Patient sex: M
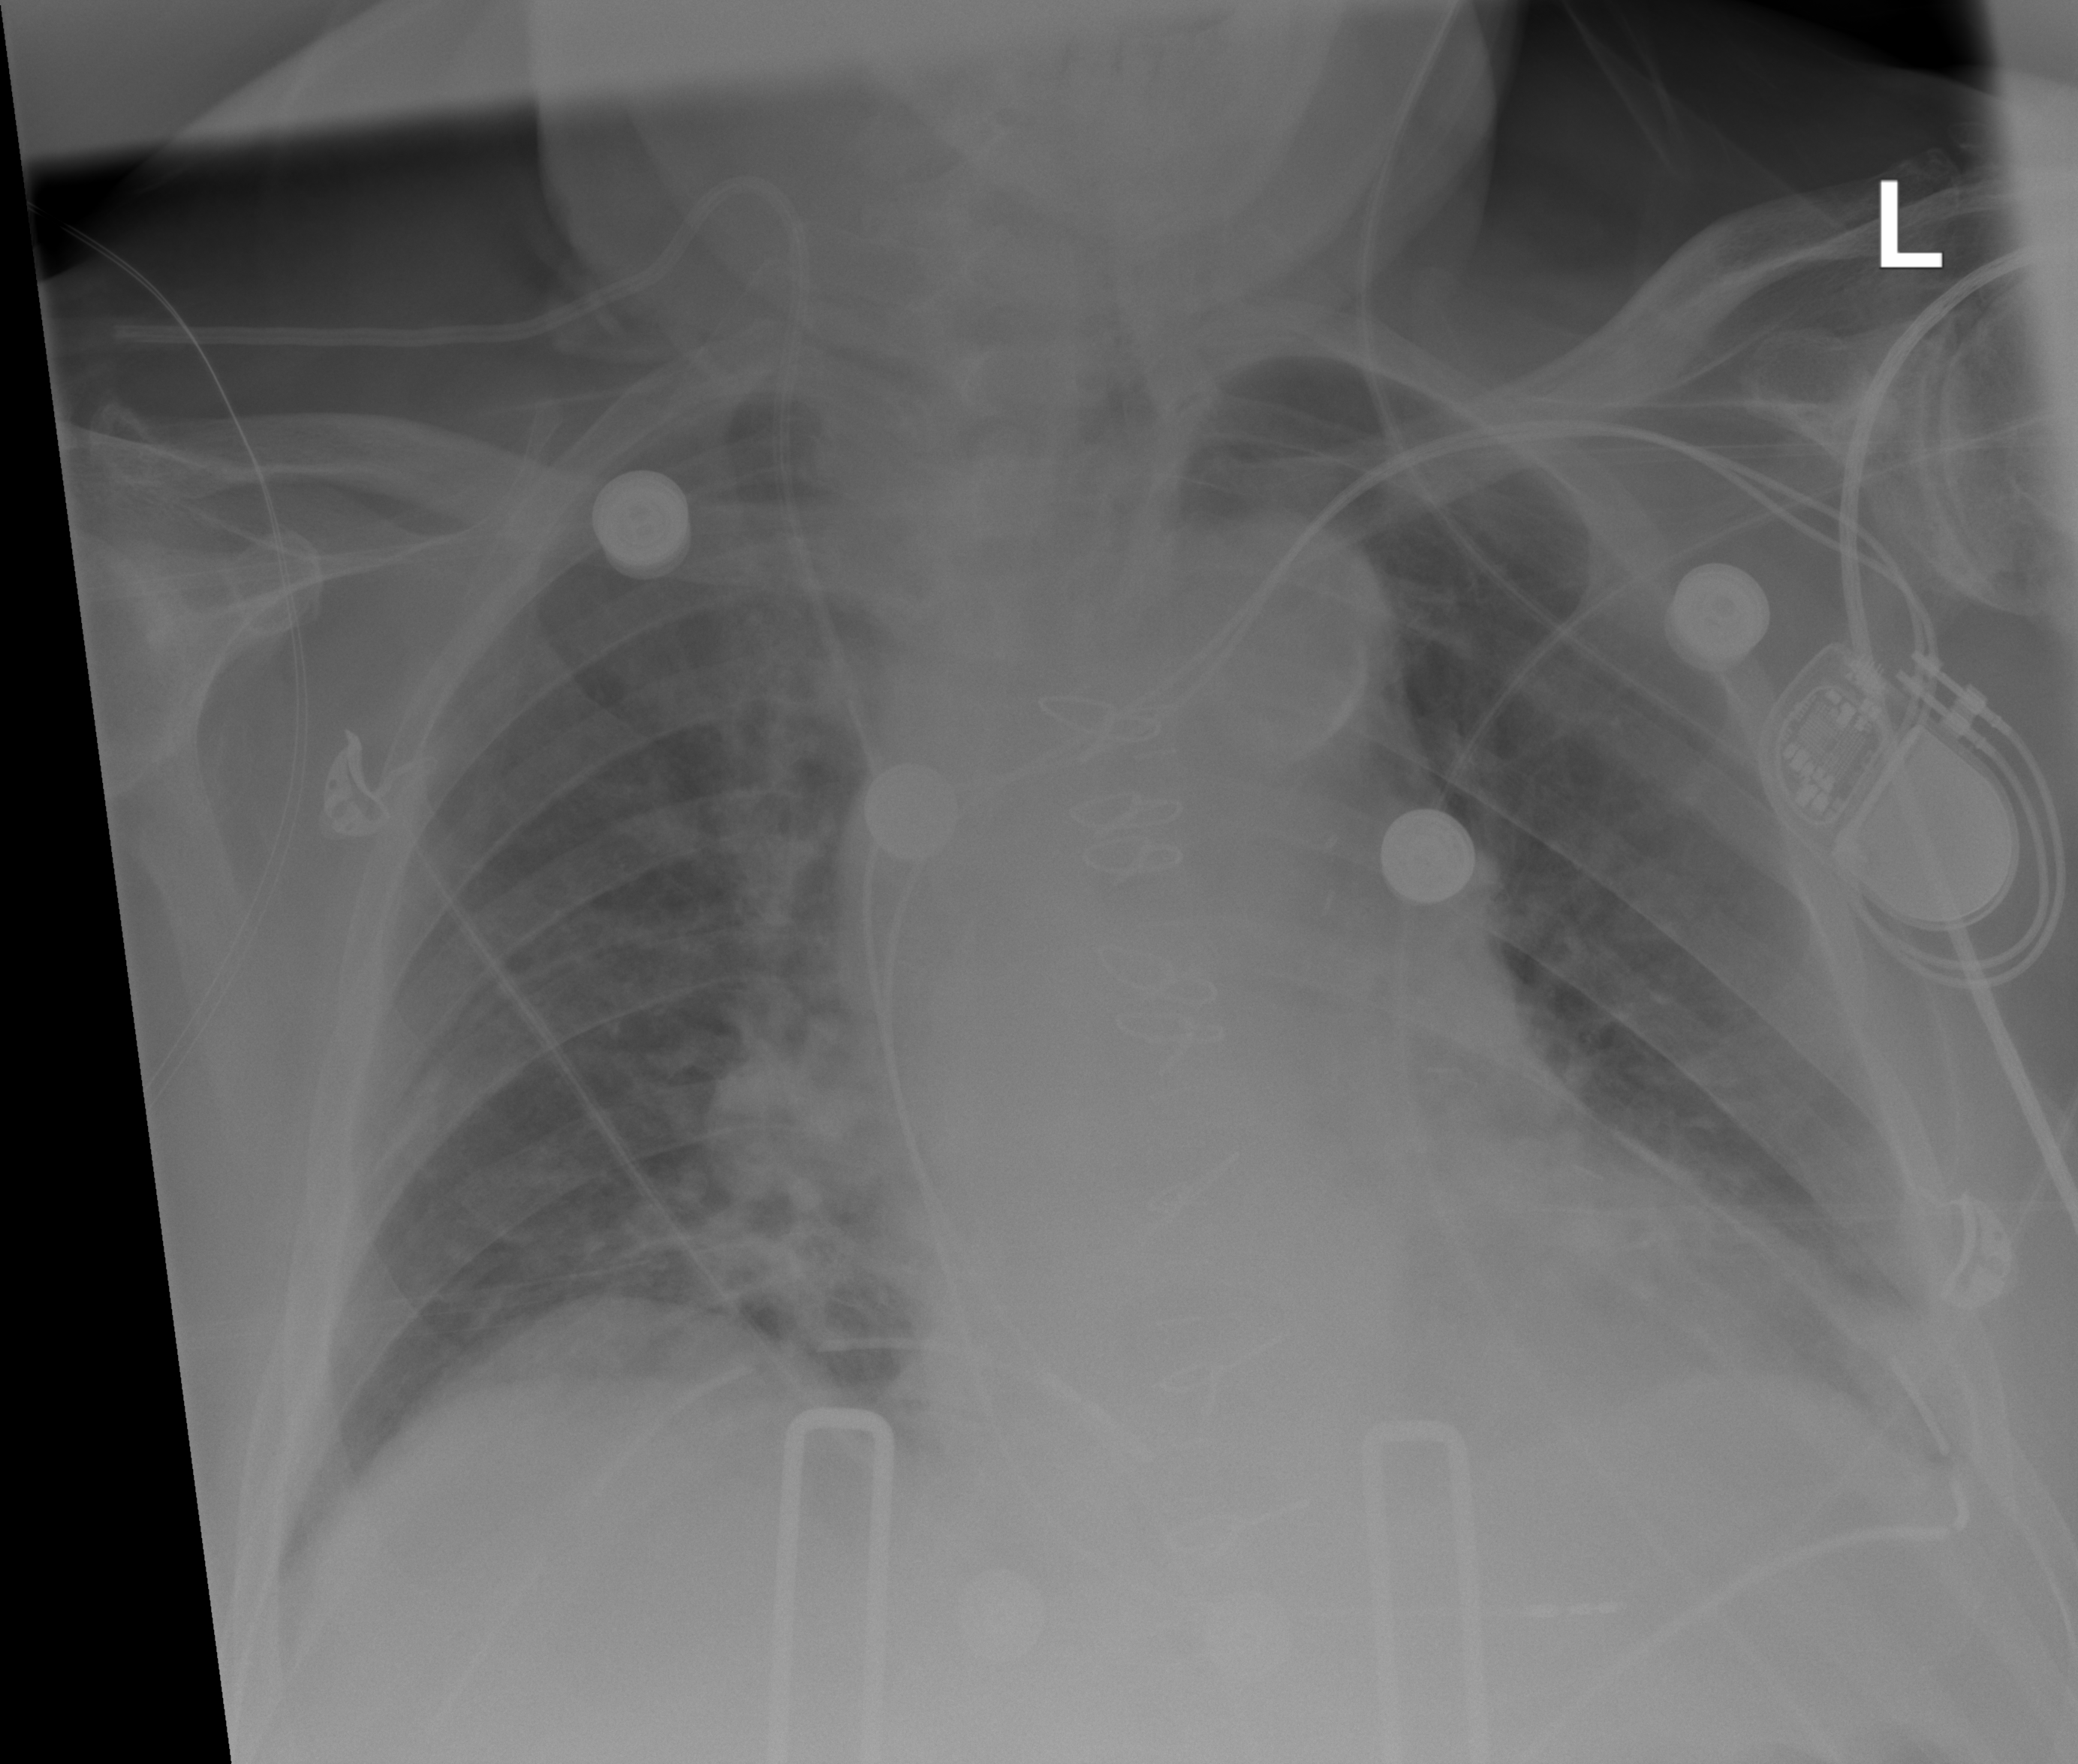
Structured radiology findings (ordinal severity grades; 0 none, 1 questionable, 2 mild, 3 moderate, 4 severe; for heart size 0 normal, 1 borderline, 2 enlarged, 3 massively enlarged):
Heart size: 2
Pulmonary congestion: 2
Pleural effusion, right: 0
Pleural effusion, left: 1
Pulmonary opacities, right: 2
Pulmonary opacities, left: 2
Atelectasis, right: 2
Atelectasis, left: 2